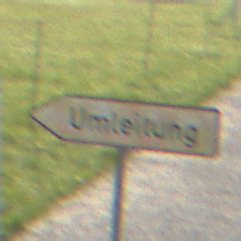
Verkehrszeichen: UmleitungswegweiserLinksweisend
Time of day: SunriseSunset
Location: Outdoor (Special)
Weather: Clear
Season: NotSpecified
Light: Natural